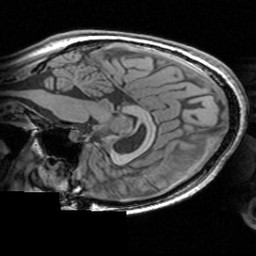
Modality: T1w
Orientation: sagittal
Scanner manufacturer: siemens
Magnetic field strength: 3 T
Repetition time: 1.63 s
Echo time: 0.00311 s